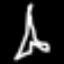
Label: The Eiffel Tower